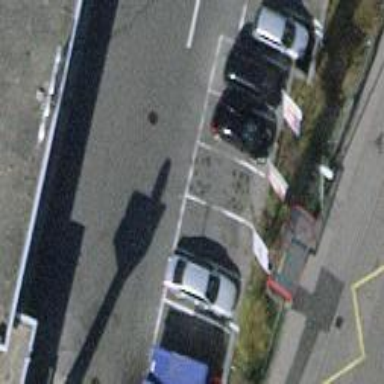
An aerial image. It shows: Parking available on the street side.